Question: I want to achieve something like this:

There should be always 5 dots in total, but the black colored Dots can be variable.
Is there any Github Project or something like that?
I tried it with Subclasses of the UIProgressbar but that not reallys worked well!
'''
cell.ratingDot.numberOfPages = 5;
cell.ratingDot.alignment = GTControlAlignmentLeft;
cell.ratingDot.pageIndicatorTintColor = [UIColor whiteColor];
//Its not possible as you can see to set more than one dot to the ratingDot value
cell.ratingDot.currentPageIndicatorTintColor = [UIColor blackColor];
'''
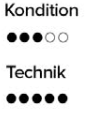
Answer: A <URL> gives me this :
- <URL>
> Tips: when browsing GitHub, type one or two words max. describing what you need, followed by the official StackOverflow tag (eg. ios,java, etc).